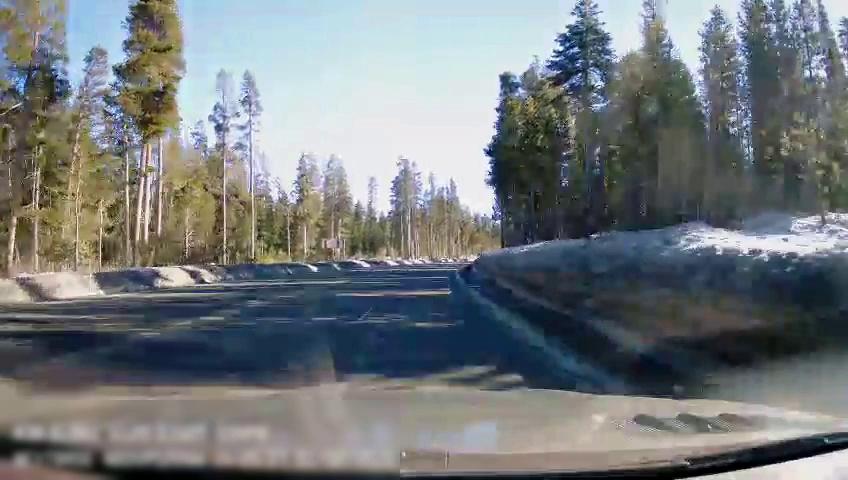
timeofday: Day
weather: Snowy
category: Drivable Space